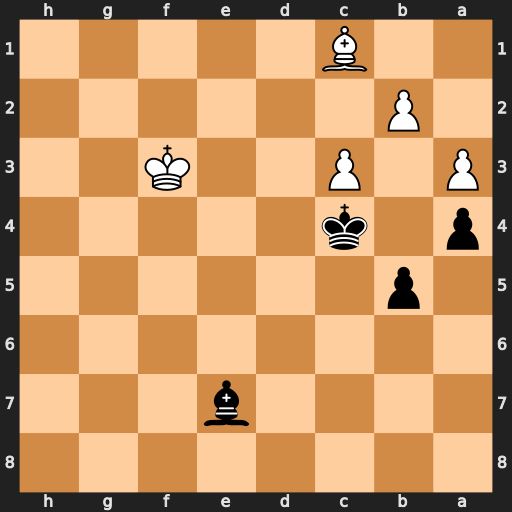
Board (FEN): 8/4b3/8/1p6/p1k5/P1P2K2/1P6/2B5
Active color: b
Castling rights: -
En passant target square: -
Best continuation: Kb3 Ke4 Kc2 Bh6 Kxb2